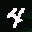
Label: 4